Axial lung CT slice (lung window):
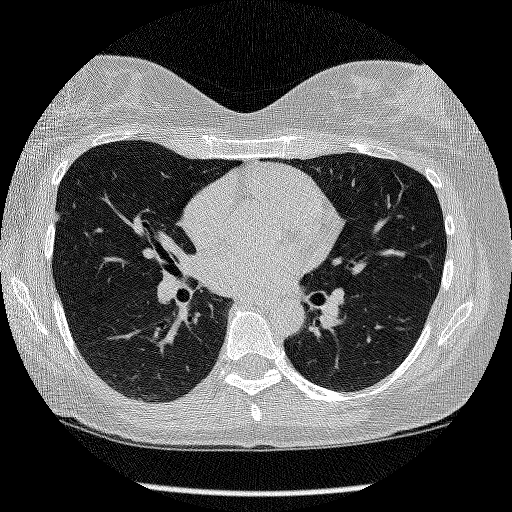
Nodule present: yes
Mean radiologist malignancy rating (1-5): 3